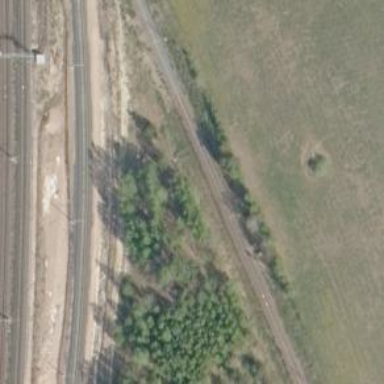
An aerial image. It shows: Railway signal supported by catenary mast.